Interaction volume radius: 5 \u00c5
Interaction volume height: 15 \u00c5
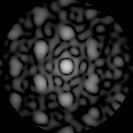
Disorder parameter: 0.4463